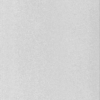
Label: dusty